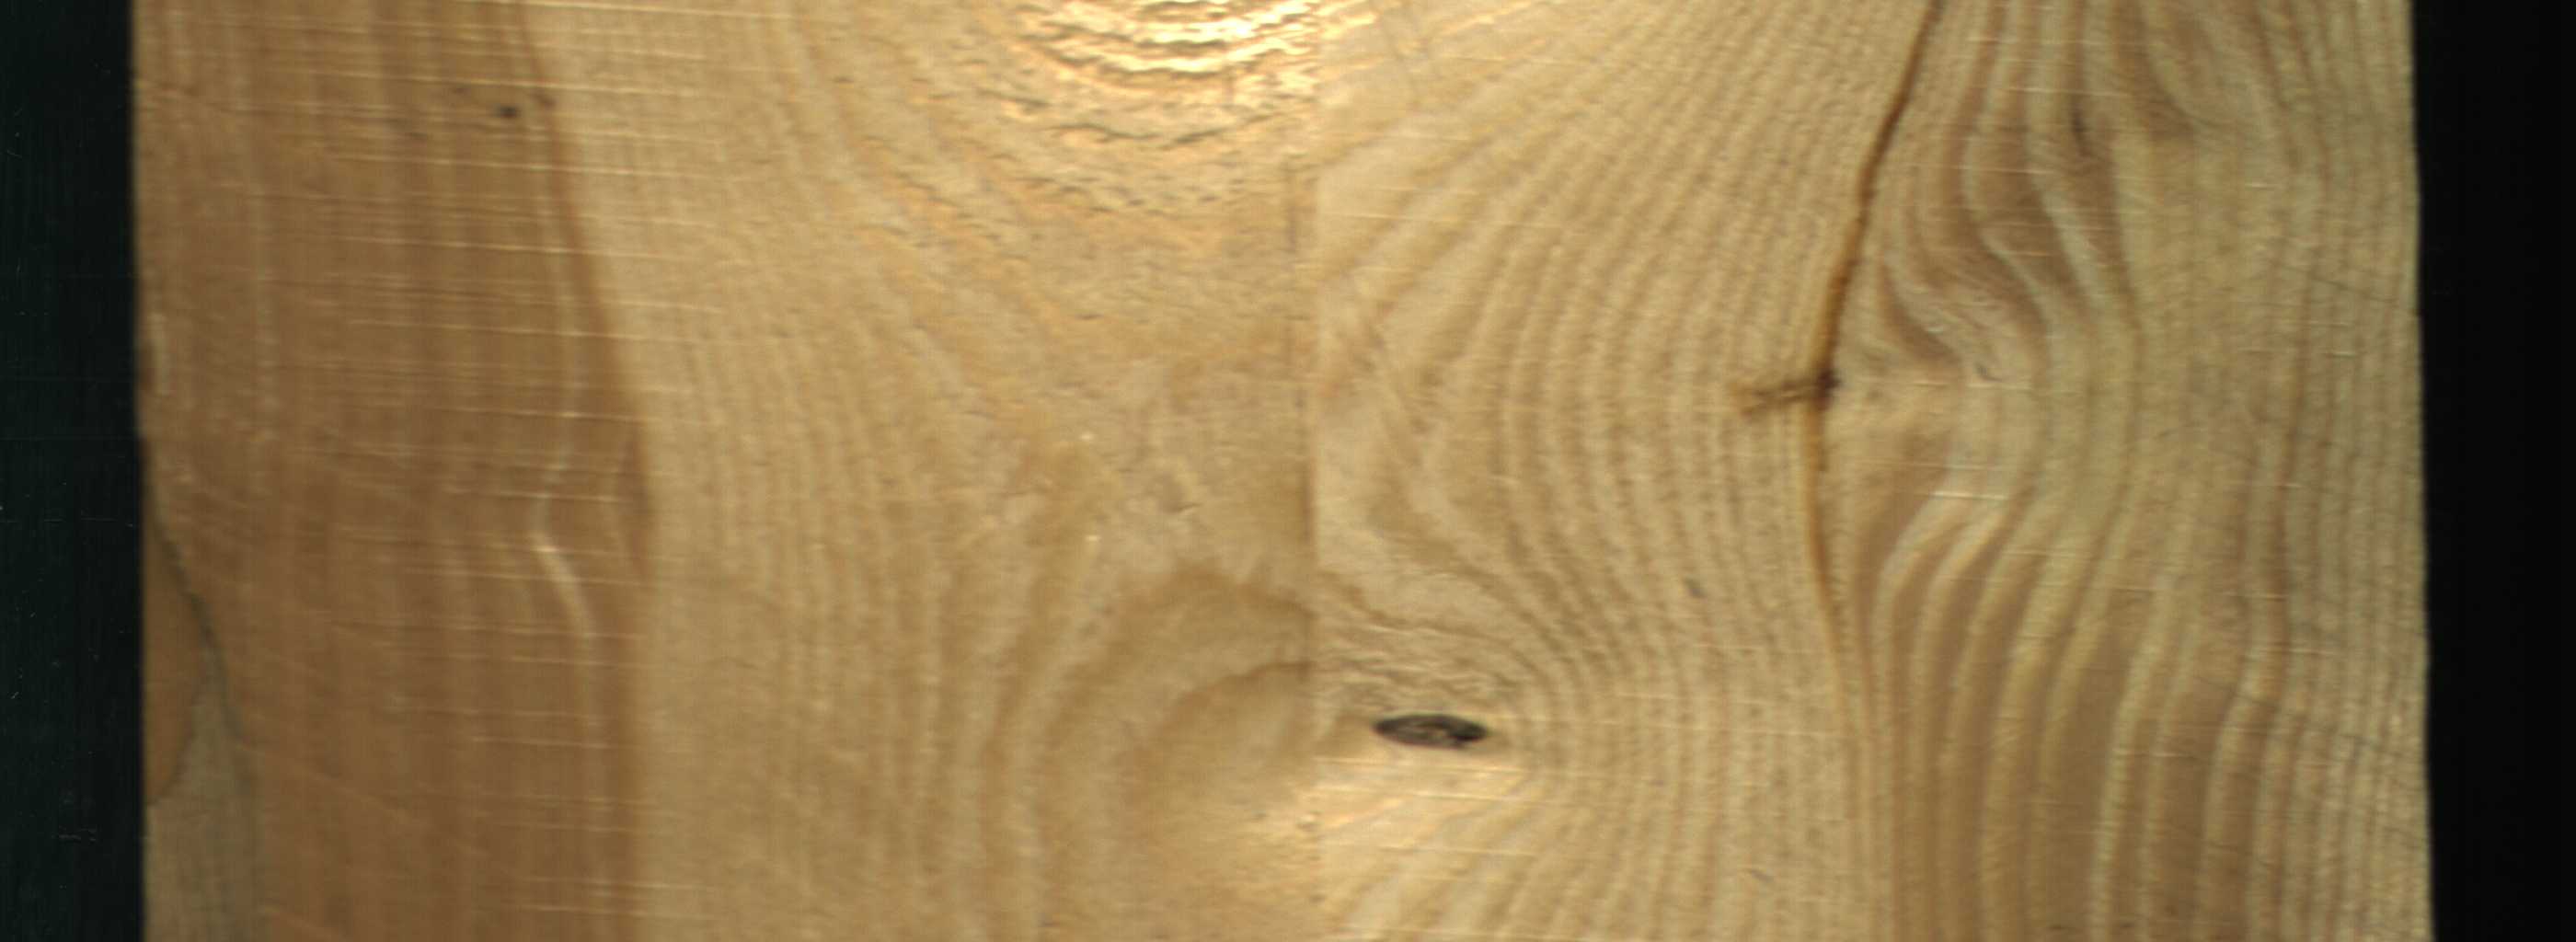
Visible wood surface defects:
resin
Dead_Knot